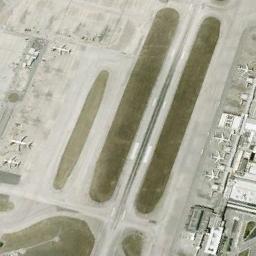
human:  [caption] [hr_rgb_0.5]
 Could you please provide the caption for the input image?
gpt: An airport with some parallel runways and an open area on the lawn and some planes parked on the airport .

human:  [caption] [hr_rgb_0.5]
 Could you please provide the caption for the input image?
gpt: Several runways and buildings are scattered in the airport while every plane is on their own position .

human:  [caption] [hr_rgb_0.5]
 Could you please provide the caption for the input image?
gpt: A runway can be seen in this photo .

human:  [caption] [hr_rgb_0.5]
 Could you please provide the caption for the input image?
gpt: There is an airport with many planes stopped here .

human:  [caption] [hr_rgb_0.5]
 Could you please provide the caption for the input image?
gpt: There are 3 different sizes of oval grass in the airfield .